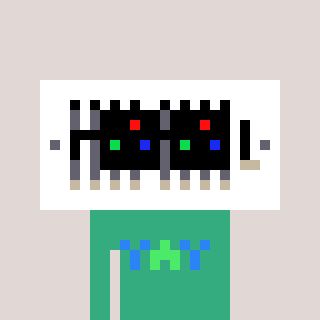
a pixel art character with square black sunglasses, a vent-shaped head and a teal-colored body on a warm background